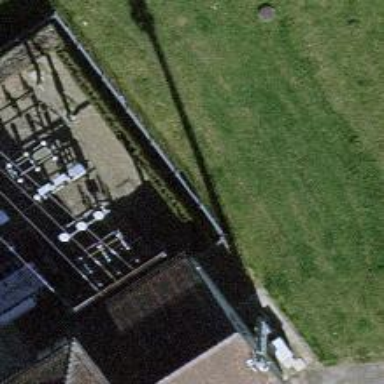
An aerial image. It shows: Communication mast tower.